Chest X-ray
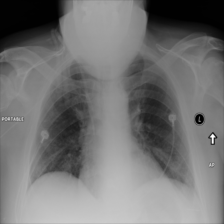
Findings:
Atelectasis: negative
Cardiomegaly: negative
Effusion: negative
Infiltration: negative
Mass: negative
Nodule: negative
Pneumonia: negative
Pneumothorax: negative
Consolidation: negative
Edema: negative
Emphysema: negative
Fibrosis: negative
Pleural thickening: negative
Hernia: negative